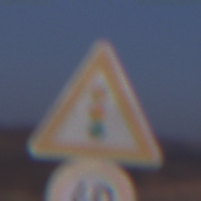
Verkehrszeichen: Lichtzeichenanlage
Zusatzzeichen unten: Geschwindigkeit40
Umgebung: Outdoor, Nature
Tageszeit: SunriseSunset
Wetter: Clear
Licht: Natural
Jahreszeit: NotSpecified
Kontrast: LowContrast